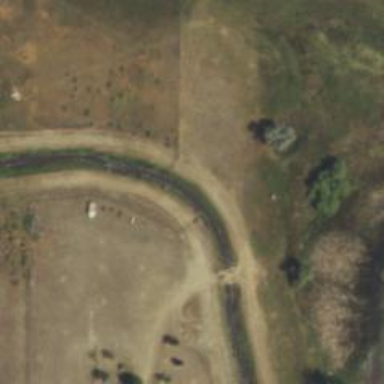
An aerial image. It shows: Irrigation canal designed for service purposes.